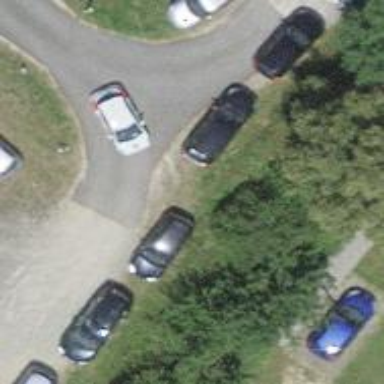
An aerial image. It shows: Parking aisle designated as service road.